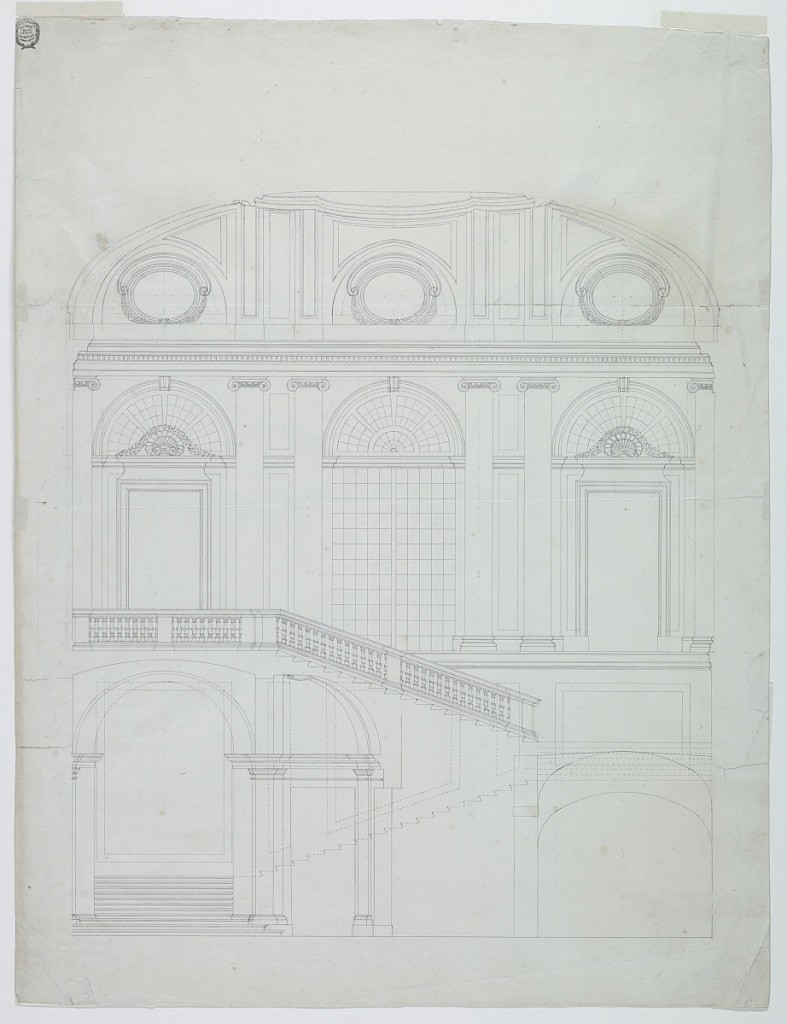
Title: Design for the Grand Staircase at the Palazzo Reale, Milan
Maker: Giuseppe Piermarini, Italian, 1734–1808
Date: late 18th century
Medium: Graphite, pen and black ink on paper
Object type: Drawing
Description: The building depicted is two stories. In the upper story is a window between two doors all having frontispeices with panes of glass; the entablature is supported by pillars. The ceiling is vaulted.